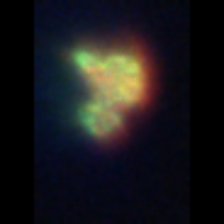
Taxon: Unknown_detritus
Group: Unknown